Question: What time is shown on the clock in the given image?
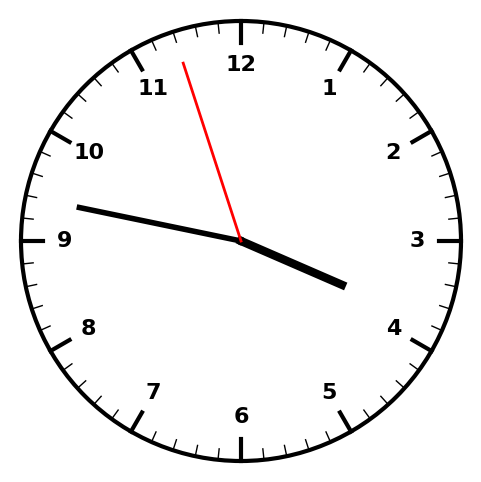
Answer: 03:46:57